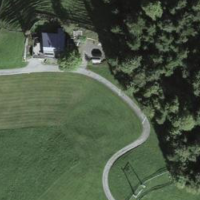
EUNIS habitat code: 24
Species observed at this site:
Sorbus aucuparia